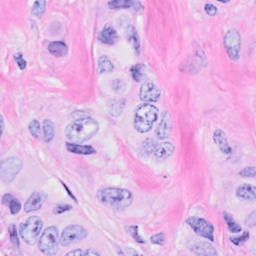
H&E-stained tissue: Breast